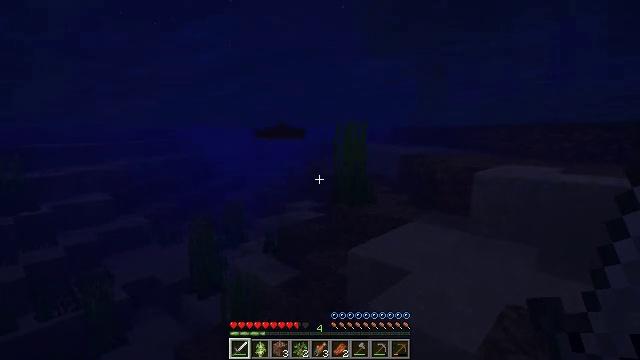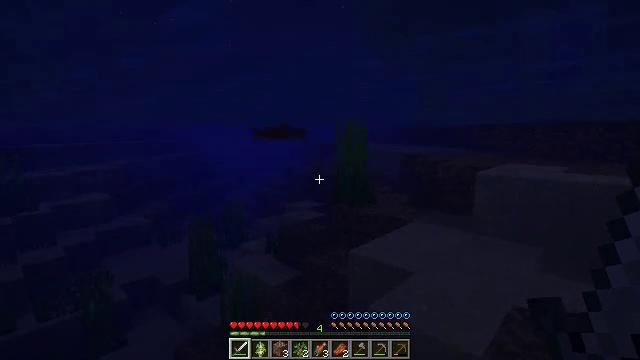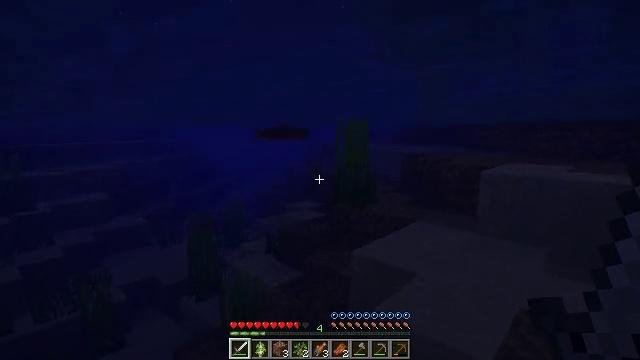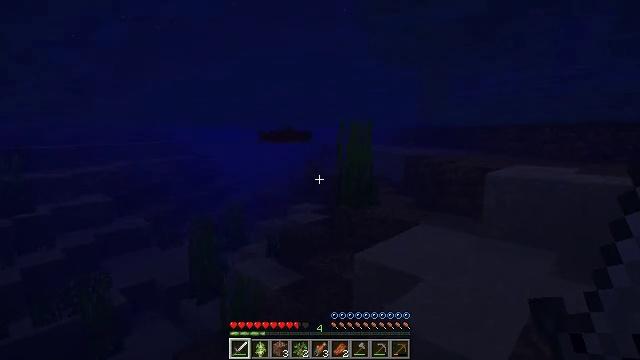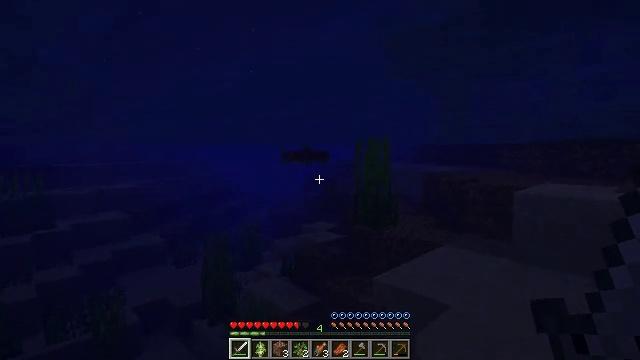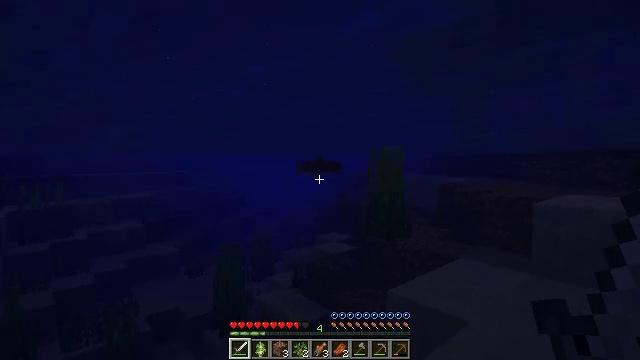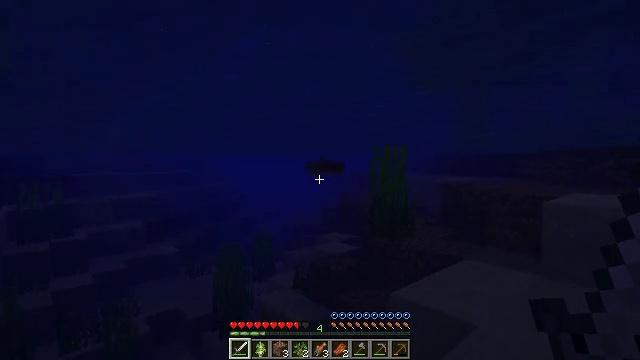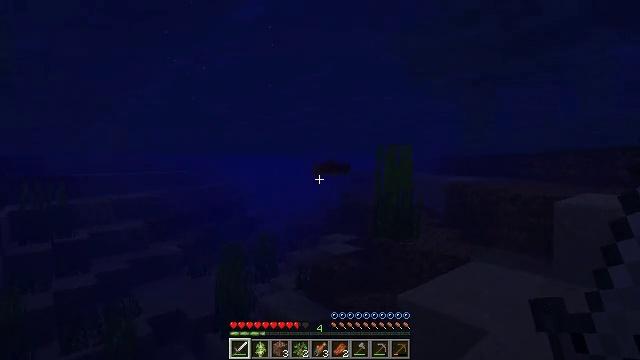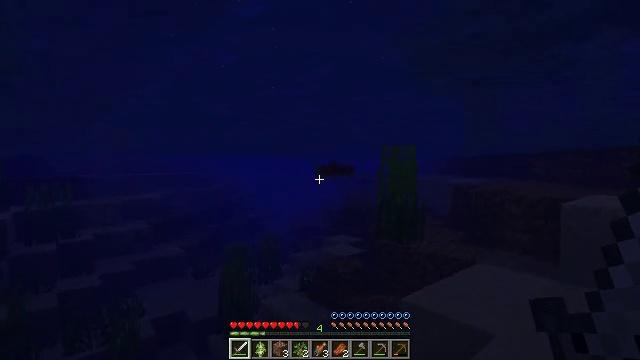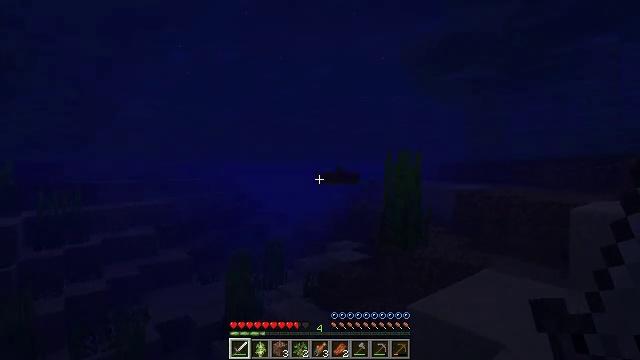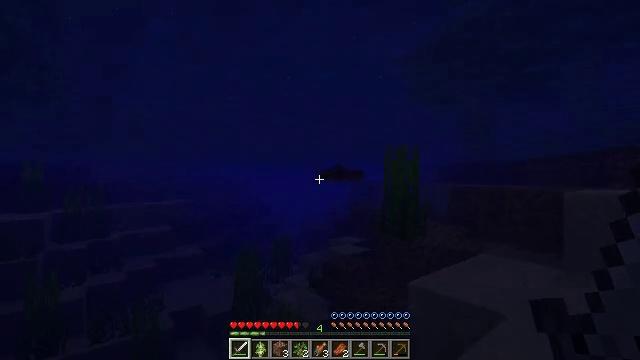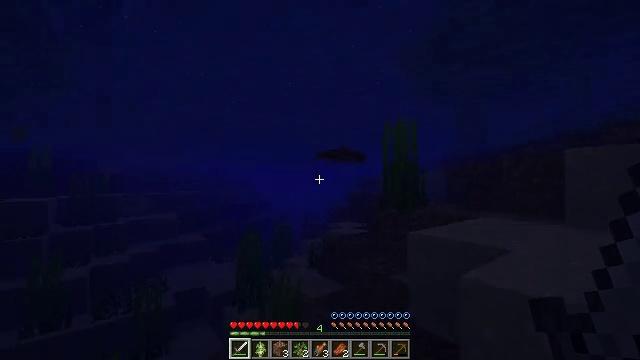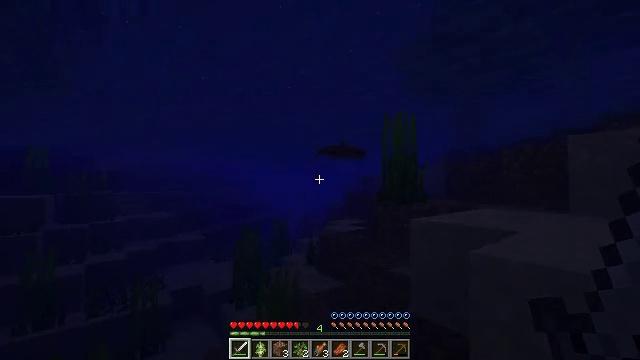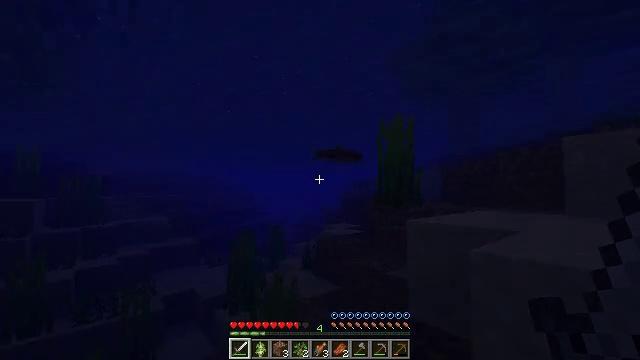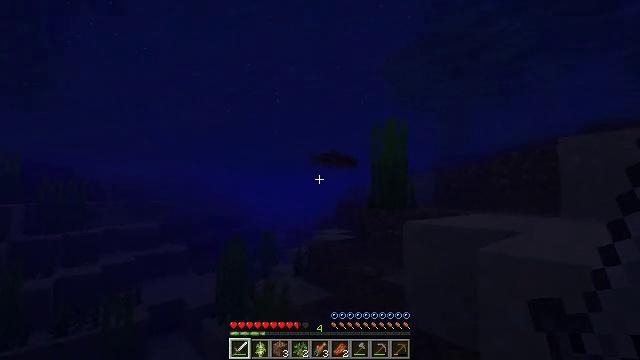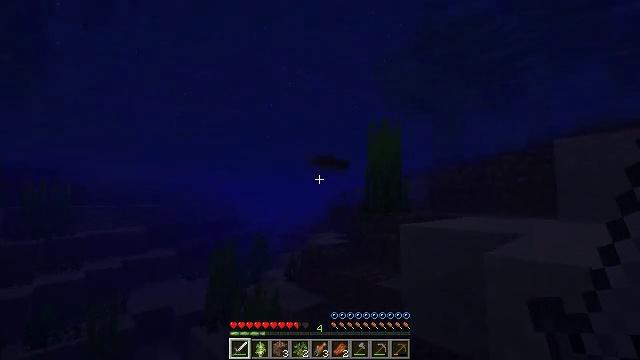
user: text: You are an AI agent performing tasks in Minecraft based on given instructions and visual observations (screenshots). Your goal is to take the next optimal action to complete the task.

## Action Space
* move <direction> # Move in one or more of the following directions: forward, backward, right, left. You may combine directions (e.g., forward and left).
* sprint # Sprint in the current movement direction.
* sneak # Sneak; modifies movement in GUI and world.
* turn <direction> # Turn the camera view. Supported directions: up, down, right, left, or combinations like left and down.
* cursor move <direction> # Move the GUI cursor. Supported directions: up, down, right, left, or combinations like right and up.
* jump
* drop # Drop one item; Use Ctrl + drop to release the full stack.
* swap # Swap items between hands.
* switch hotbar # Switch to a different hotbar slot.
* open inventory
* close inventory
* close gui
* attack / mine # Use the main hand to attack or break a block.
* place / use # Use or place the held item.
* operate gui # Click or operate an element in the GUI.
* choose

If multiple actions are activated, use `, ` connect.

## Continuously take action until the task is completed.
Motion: motion action
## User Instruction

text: Fish and kill the salmon.
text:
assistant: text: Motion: move forward
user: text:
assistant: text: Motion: move forward
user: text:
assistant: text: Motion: move forward
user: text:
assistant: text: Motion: move forward, turn left and up
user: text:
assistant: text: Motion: move forward, turn left and up
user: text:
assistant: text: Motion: move forward
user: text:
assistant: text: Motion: move forward
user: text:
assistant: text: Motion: move forward, sprint
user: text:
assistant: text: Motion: move forward, sprint, turn up
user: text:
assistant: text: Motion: move forward, sprint, turn up
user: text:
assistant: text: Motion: move forward, sprint
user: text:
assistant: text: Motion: move forward, sprint
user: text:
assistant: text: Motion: move forward, sprint, turn up
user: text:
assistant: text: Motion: move forward, turn right and up
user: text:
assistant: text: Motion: move forward, turn right
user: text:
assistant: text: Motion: move forward, turn right
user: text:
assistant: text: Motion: move forward, turn right
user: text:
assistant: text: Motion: move forward
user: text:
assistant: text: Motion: move forward
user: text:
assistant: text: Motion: move forward
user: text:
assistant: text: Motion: move forward
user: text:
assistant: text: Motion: move forward
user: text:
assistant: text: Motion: move forward, turn right
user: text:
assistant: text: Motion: move forward
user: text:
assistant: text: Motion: move forward
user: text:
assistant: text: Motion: move forward
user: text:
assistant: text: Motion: move forward
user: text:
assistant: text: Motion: move forward
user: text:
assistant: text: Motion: move forward
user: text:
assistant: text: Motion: move forward